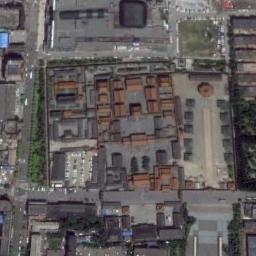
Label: palace